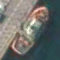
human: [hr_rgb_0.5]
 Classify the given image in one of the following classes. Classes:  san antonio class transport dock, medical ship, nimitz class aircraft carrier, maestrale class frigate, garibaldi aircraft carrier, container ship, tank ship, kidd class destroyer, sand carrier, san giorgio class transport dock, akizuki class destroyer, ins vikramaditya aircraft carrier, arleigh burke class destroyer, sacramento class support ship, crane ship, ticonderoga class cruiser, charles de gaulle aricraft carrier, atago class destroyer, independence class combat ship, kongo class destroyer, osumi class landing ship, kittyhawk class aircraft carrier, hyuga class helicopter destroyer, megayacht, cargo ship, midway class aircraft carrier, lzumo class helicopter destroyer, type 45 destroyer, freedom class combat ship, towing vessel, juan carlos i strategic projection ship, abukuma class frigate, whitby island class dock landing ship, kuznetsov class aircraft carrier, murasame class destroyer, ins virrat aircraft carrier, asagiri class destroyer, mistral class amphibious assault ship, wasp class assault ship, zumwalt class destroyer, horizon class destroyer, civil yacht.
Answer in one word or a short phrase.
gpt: Towing vessel